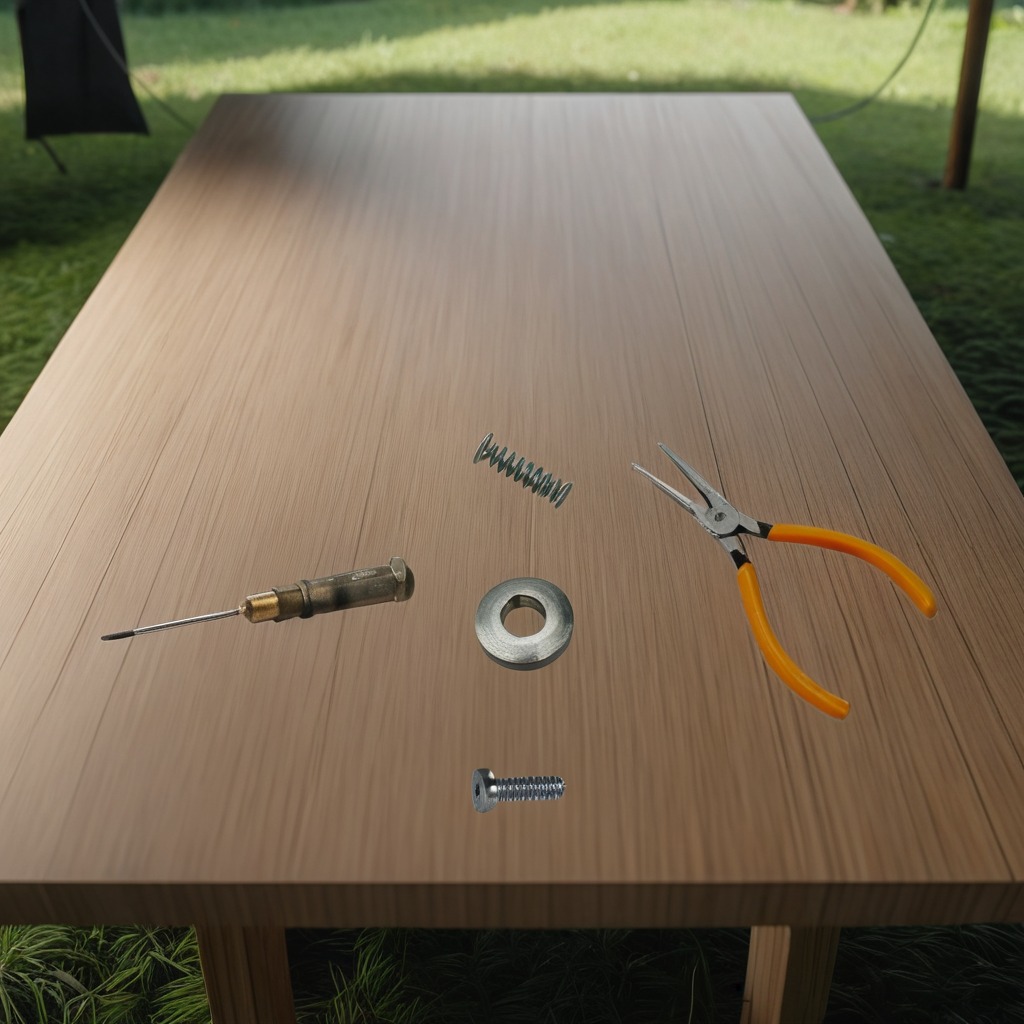
A flat metal washer, a metal machine screw, pliers, a coiled metal spring, and a screwdriver are lying on the wooden table.